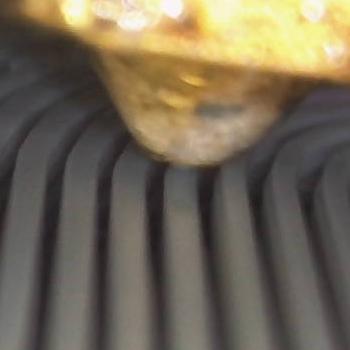
Flow rate: 54%